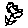
Label: flower